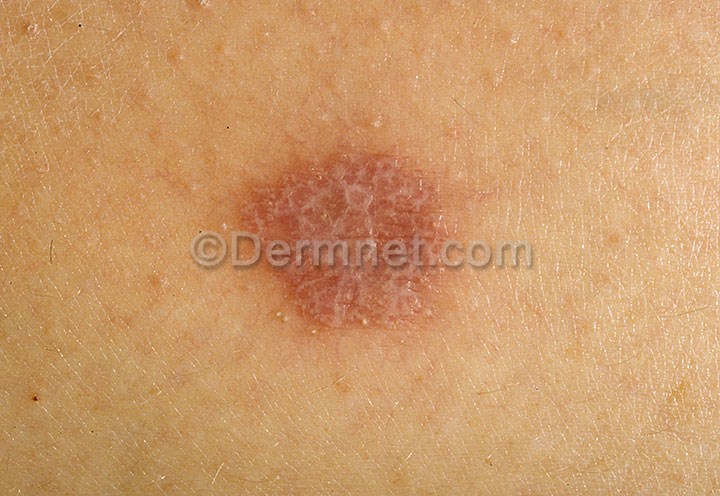
Disease: Psoriasis pictures Lichen Planus and related diseases